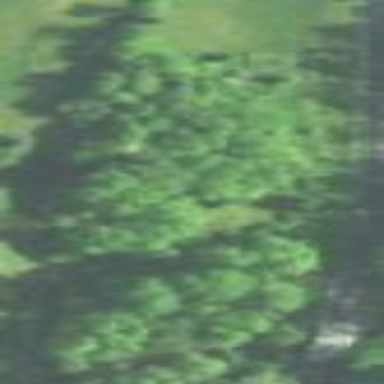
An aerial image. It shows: Forest with mixed leaf types and cycles.